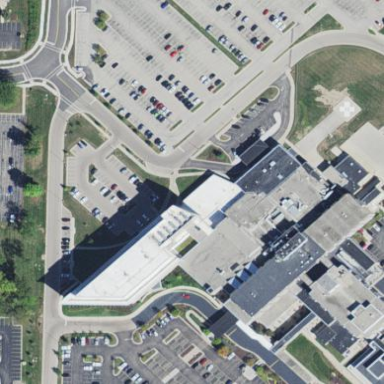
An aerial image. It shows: Hospital building.